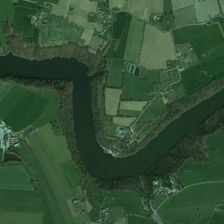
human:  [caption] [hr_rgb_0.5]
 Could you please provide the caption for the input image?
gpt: many trees are planted on both sides of the river .

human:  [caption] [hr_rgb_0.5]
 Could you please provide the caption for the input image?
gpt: a large area of farmland along the river .

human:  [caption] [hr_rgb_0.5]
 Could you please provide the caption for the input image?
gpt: a large area of farmland along the river .

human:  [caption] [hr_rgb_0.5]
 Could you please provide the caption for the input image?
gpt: many trees are planted on both sides of the river .

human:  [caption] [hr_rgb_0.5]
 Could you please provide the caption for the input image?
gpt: a large area of farmland along the river .